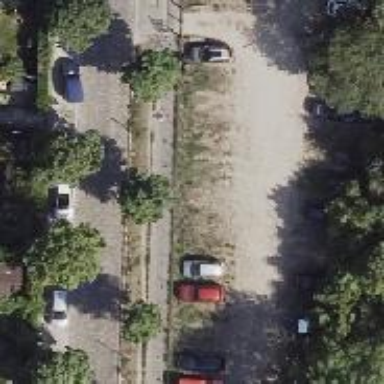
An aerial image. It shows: Parking area with unpaved surface.